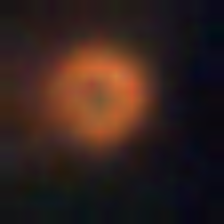
Taxon: NanoPlankton
Group: Other